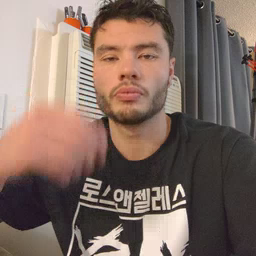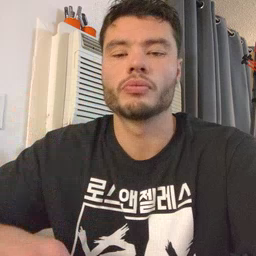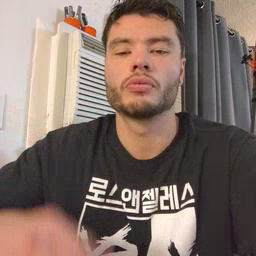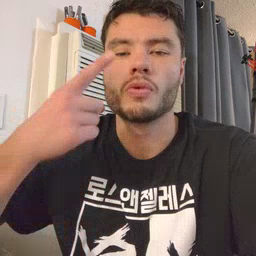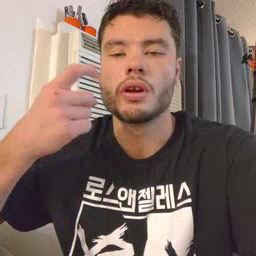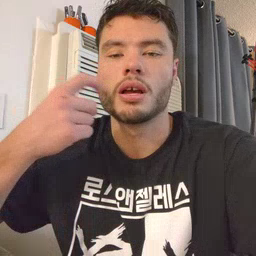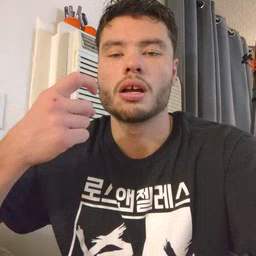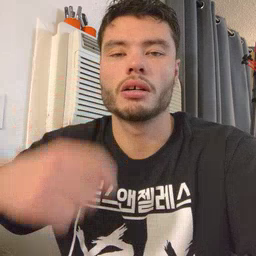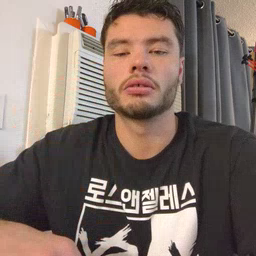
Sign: cry